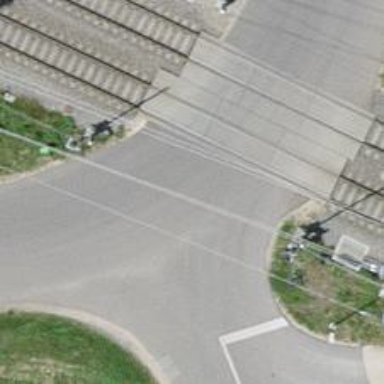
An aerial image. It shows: Unclassified road with paved surface. The road has grade1 tracktype.